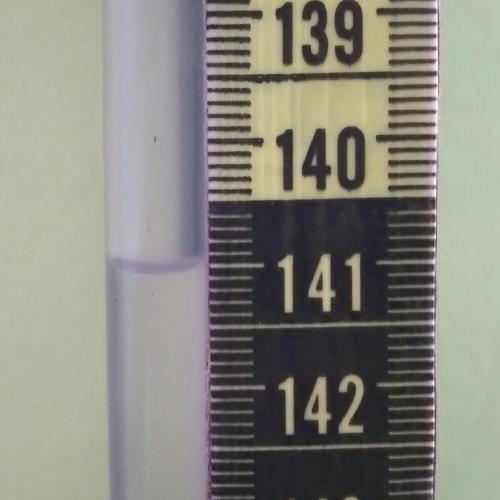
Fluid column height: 141.0 cm